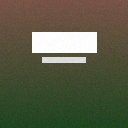
Screen state: on